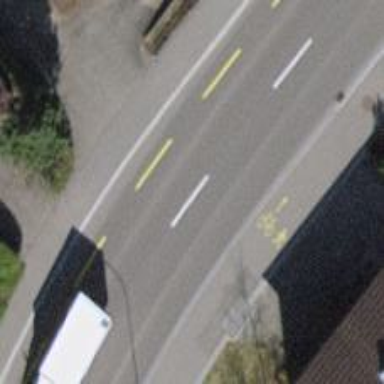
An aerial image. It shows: Secondary road with asphalt surface. There is track cycleway on the left and sidewalk on the left side as well.